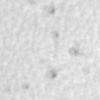
Label: no_change